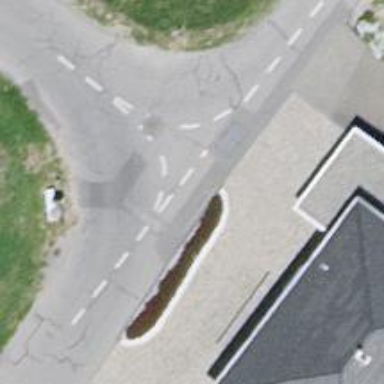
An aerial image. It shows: Residential road with asphalt surface.